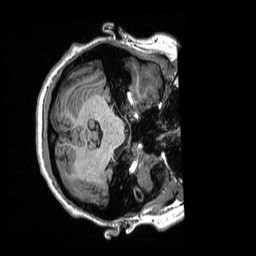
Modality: T1w
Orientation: axial
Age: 24
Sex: female
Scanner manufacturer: siemens
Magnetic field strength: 3 T
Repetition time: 2.3 s
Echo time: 0.00298 s